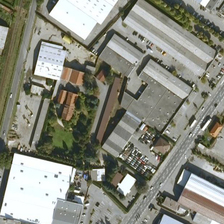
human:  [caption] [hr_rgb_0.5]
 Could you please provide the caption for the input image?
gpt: some buildings and green trees are in an industrial area .

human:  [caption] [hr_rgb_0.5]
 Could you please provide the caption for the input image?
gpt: some buildings and green trees are in an industrial area .

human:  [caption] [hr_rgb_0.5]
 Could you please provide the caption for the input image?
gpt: many fields near the industrial area near the road .

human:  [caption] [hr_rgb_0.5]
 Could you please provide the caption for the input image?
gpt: the industrial houses in the street are neatly arranged .

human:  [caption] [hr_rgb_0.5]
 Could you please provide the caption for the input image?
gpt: the industrial houses in the street are neatly arranged .